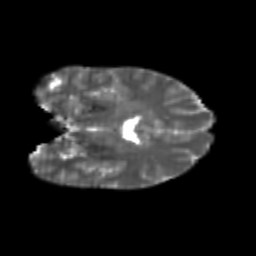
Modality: T2w
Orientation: coronal
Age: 24
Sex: female
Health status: healthy
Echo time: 0.074 s